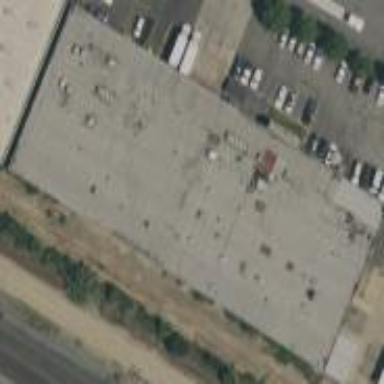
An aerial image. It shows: Industrial building.